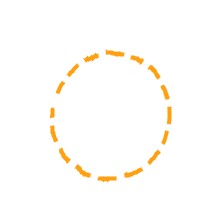
Shape: circle